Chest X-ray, AP view. Patient: 52 years old, sex M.
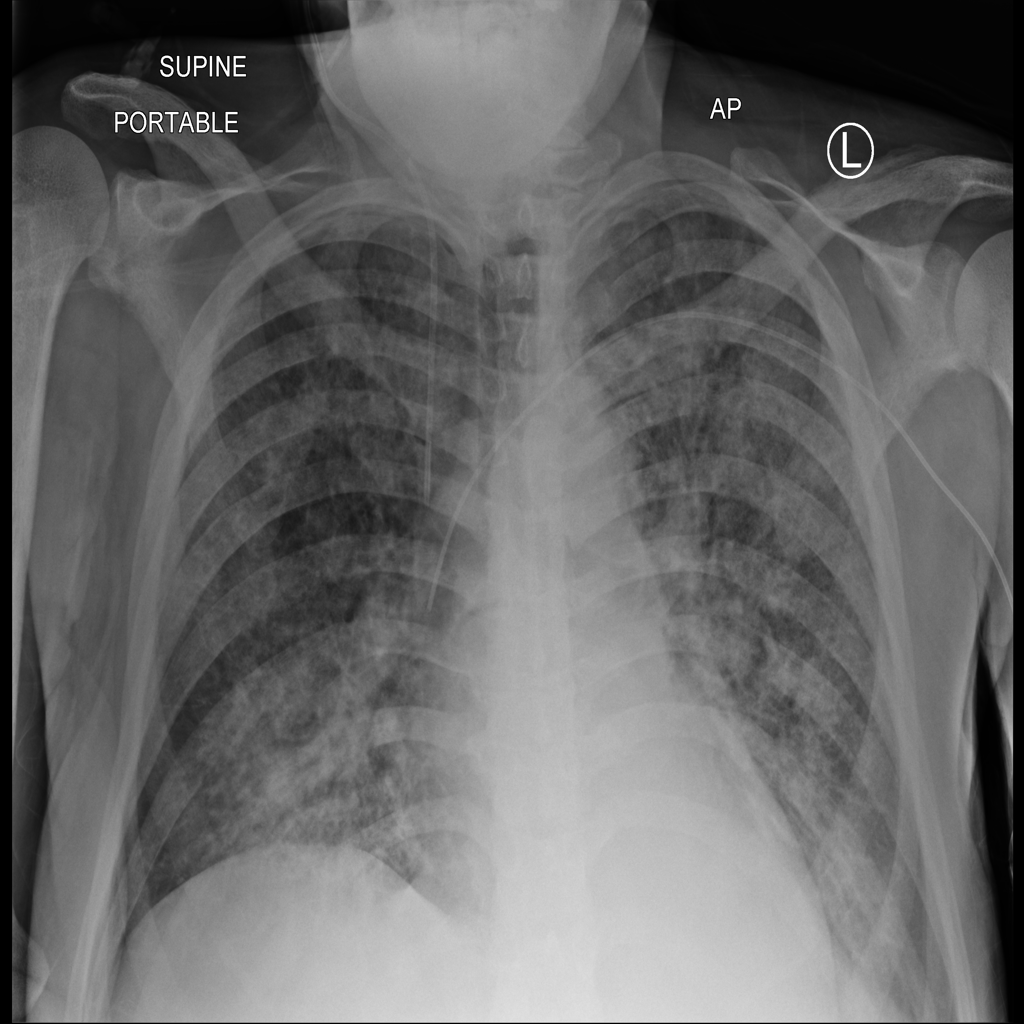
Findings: Cardiomegaly, Infiltration